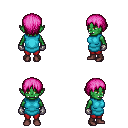
a pixel art fantasy rpg character, female body template, orc, green skin, teal tunic, red pants, pink plain hairstyle, metal gloves, maroon shoes, four views (front, back, left, right), 2x2 character sprite sheet, small pixel art, hard edges, no anti-aliasing